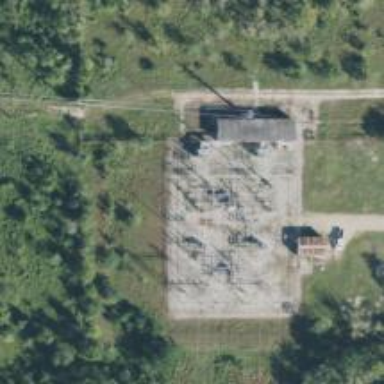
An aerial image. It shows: Switch for power supply.